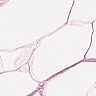
Metastatic tissue present: no